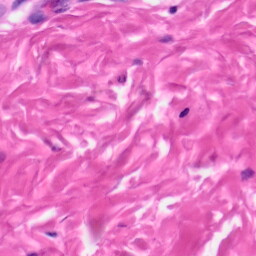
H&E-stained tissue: Skin